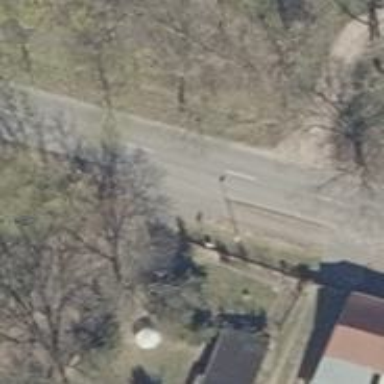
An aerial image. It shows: Residential road with asphalt surface and lane markings.